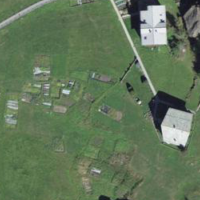
EUNIS habitat code: 31
Species observed at this site:
Gypaetus barbatus
Lophophanes cristatus
Lanius collurio
Ptyonoprogne rupestris
Carduelis carduelis
Spinus spinus
Turdus pilaris
Phoenicurus ochruros
Certhia familiaris
Motacilla alba
Delichon urbicum
Periparus ater